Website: apple
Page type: store-pickup
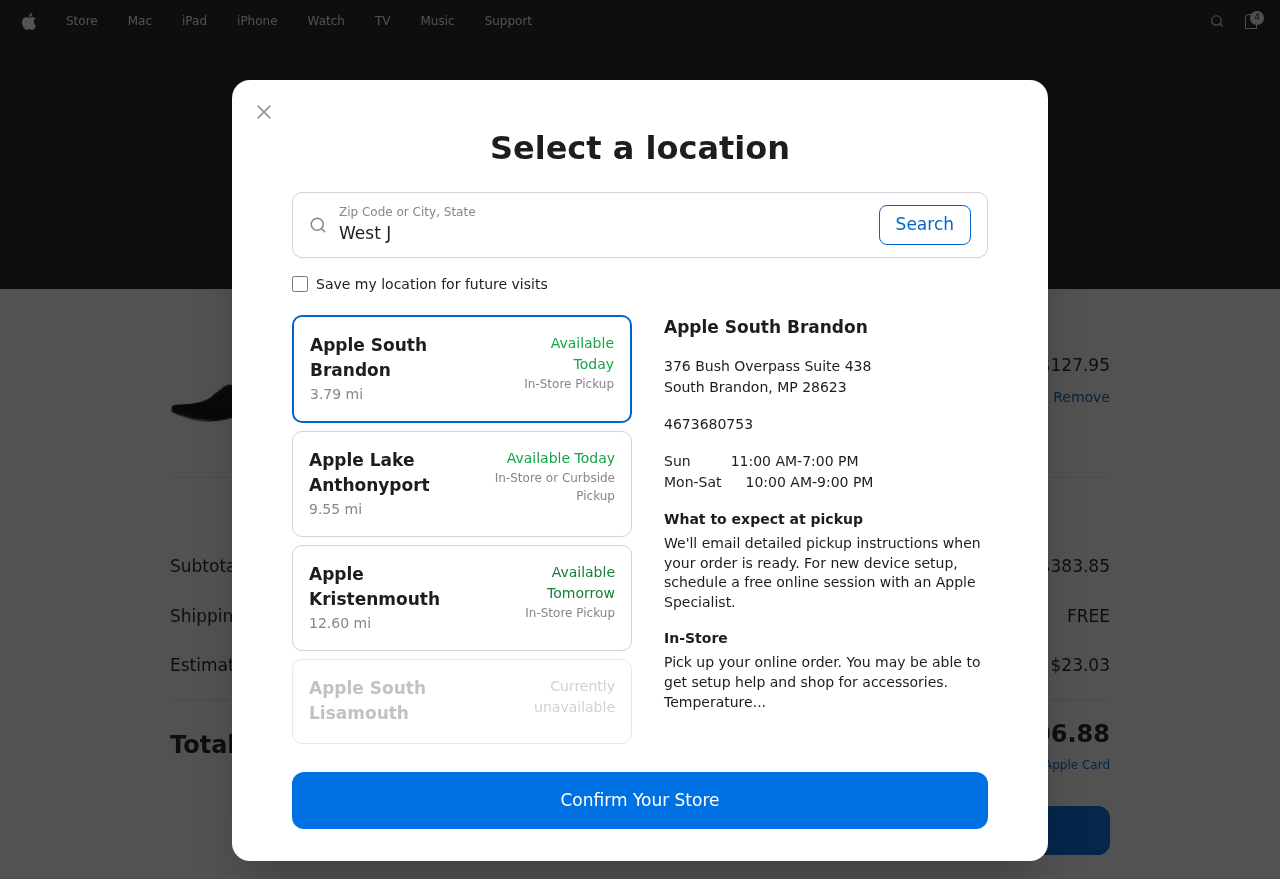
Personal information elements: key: PII_CITY_STATE
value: West Jennachester, MP
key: PII_LOCATION1_CITY
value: Apple South Brandon
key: PII_LOCATION1_CITY_STATE_ZIP
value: South Brandon, MP 28623
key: PII_LOCATION1_STREET
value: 376 Bush Overpass Suite 438
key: PII_LOCATION2_CITY
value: Apple Lake Anthonyport
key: PII_LOCATION3_CITY
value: Apple Kristenmouth
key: PII_LOCATION4_CITY
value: Apple South Lisamouth
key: PII_PHONE
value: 4673680753
Product elements: key: PRODUCT1_NAME
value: Acton Derbys, Black), 8 UK
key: PRODUCT1_PRICE
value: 127.95
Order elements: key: ORDER_NUM_ITEMS
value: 4
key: ORDER_TOTAL
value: $406.88
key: ORDER_SUBTOTAL
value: $383.85
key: ORDER_SHIPPING_COST
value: FREE
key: ORDER_TAX
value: $23.03
Search elements: key: SEARCH_CITY_STATE
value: West Jennachester, MP